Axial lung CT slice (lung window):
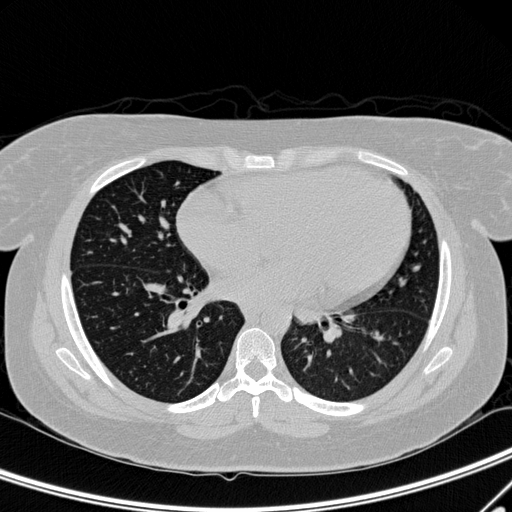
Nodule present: no